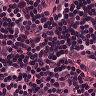
Metastatic tissue present: no